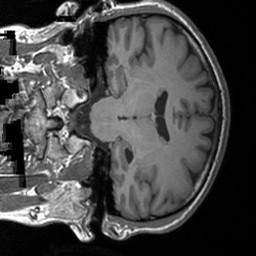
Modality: T1w
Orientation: coronal
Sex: male
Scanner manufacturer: siemens
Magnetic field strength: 3 T
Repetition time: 1.9 s
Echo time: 0.00226 s